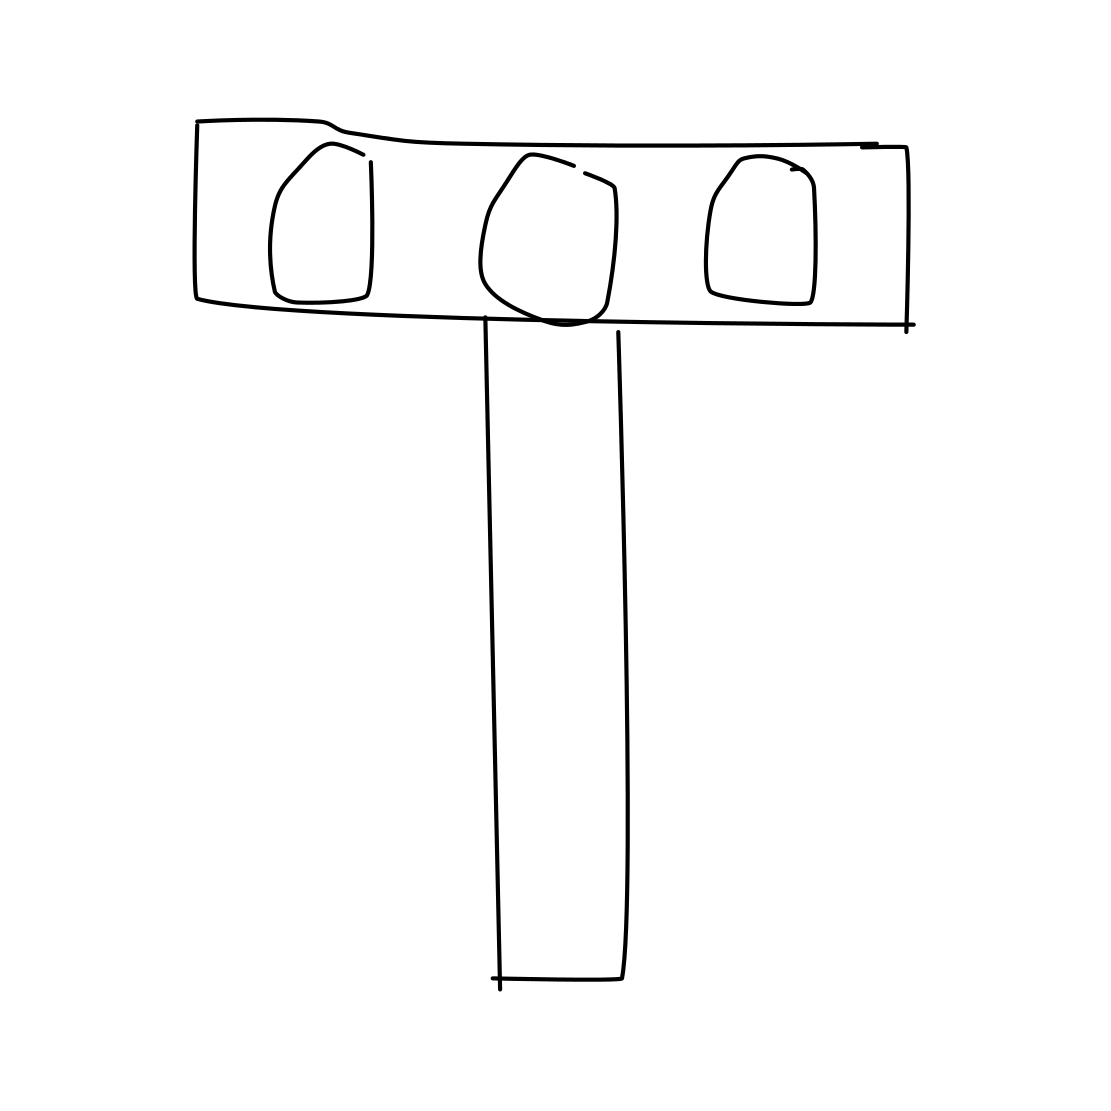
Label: traffic light